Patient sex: M
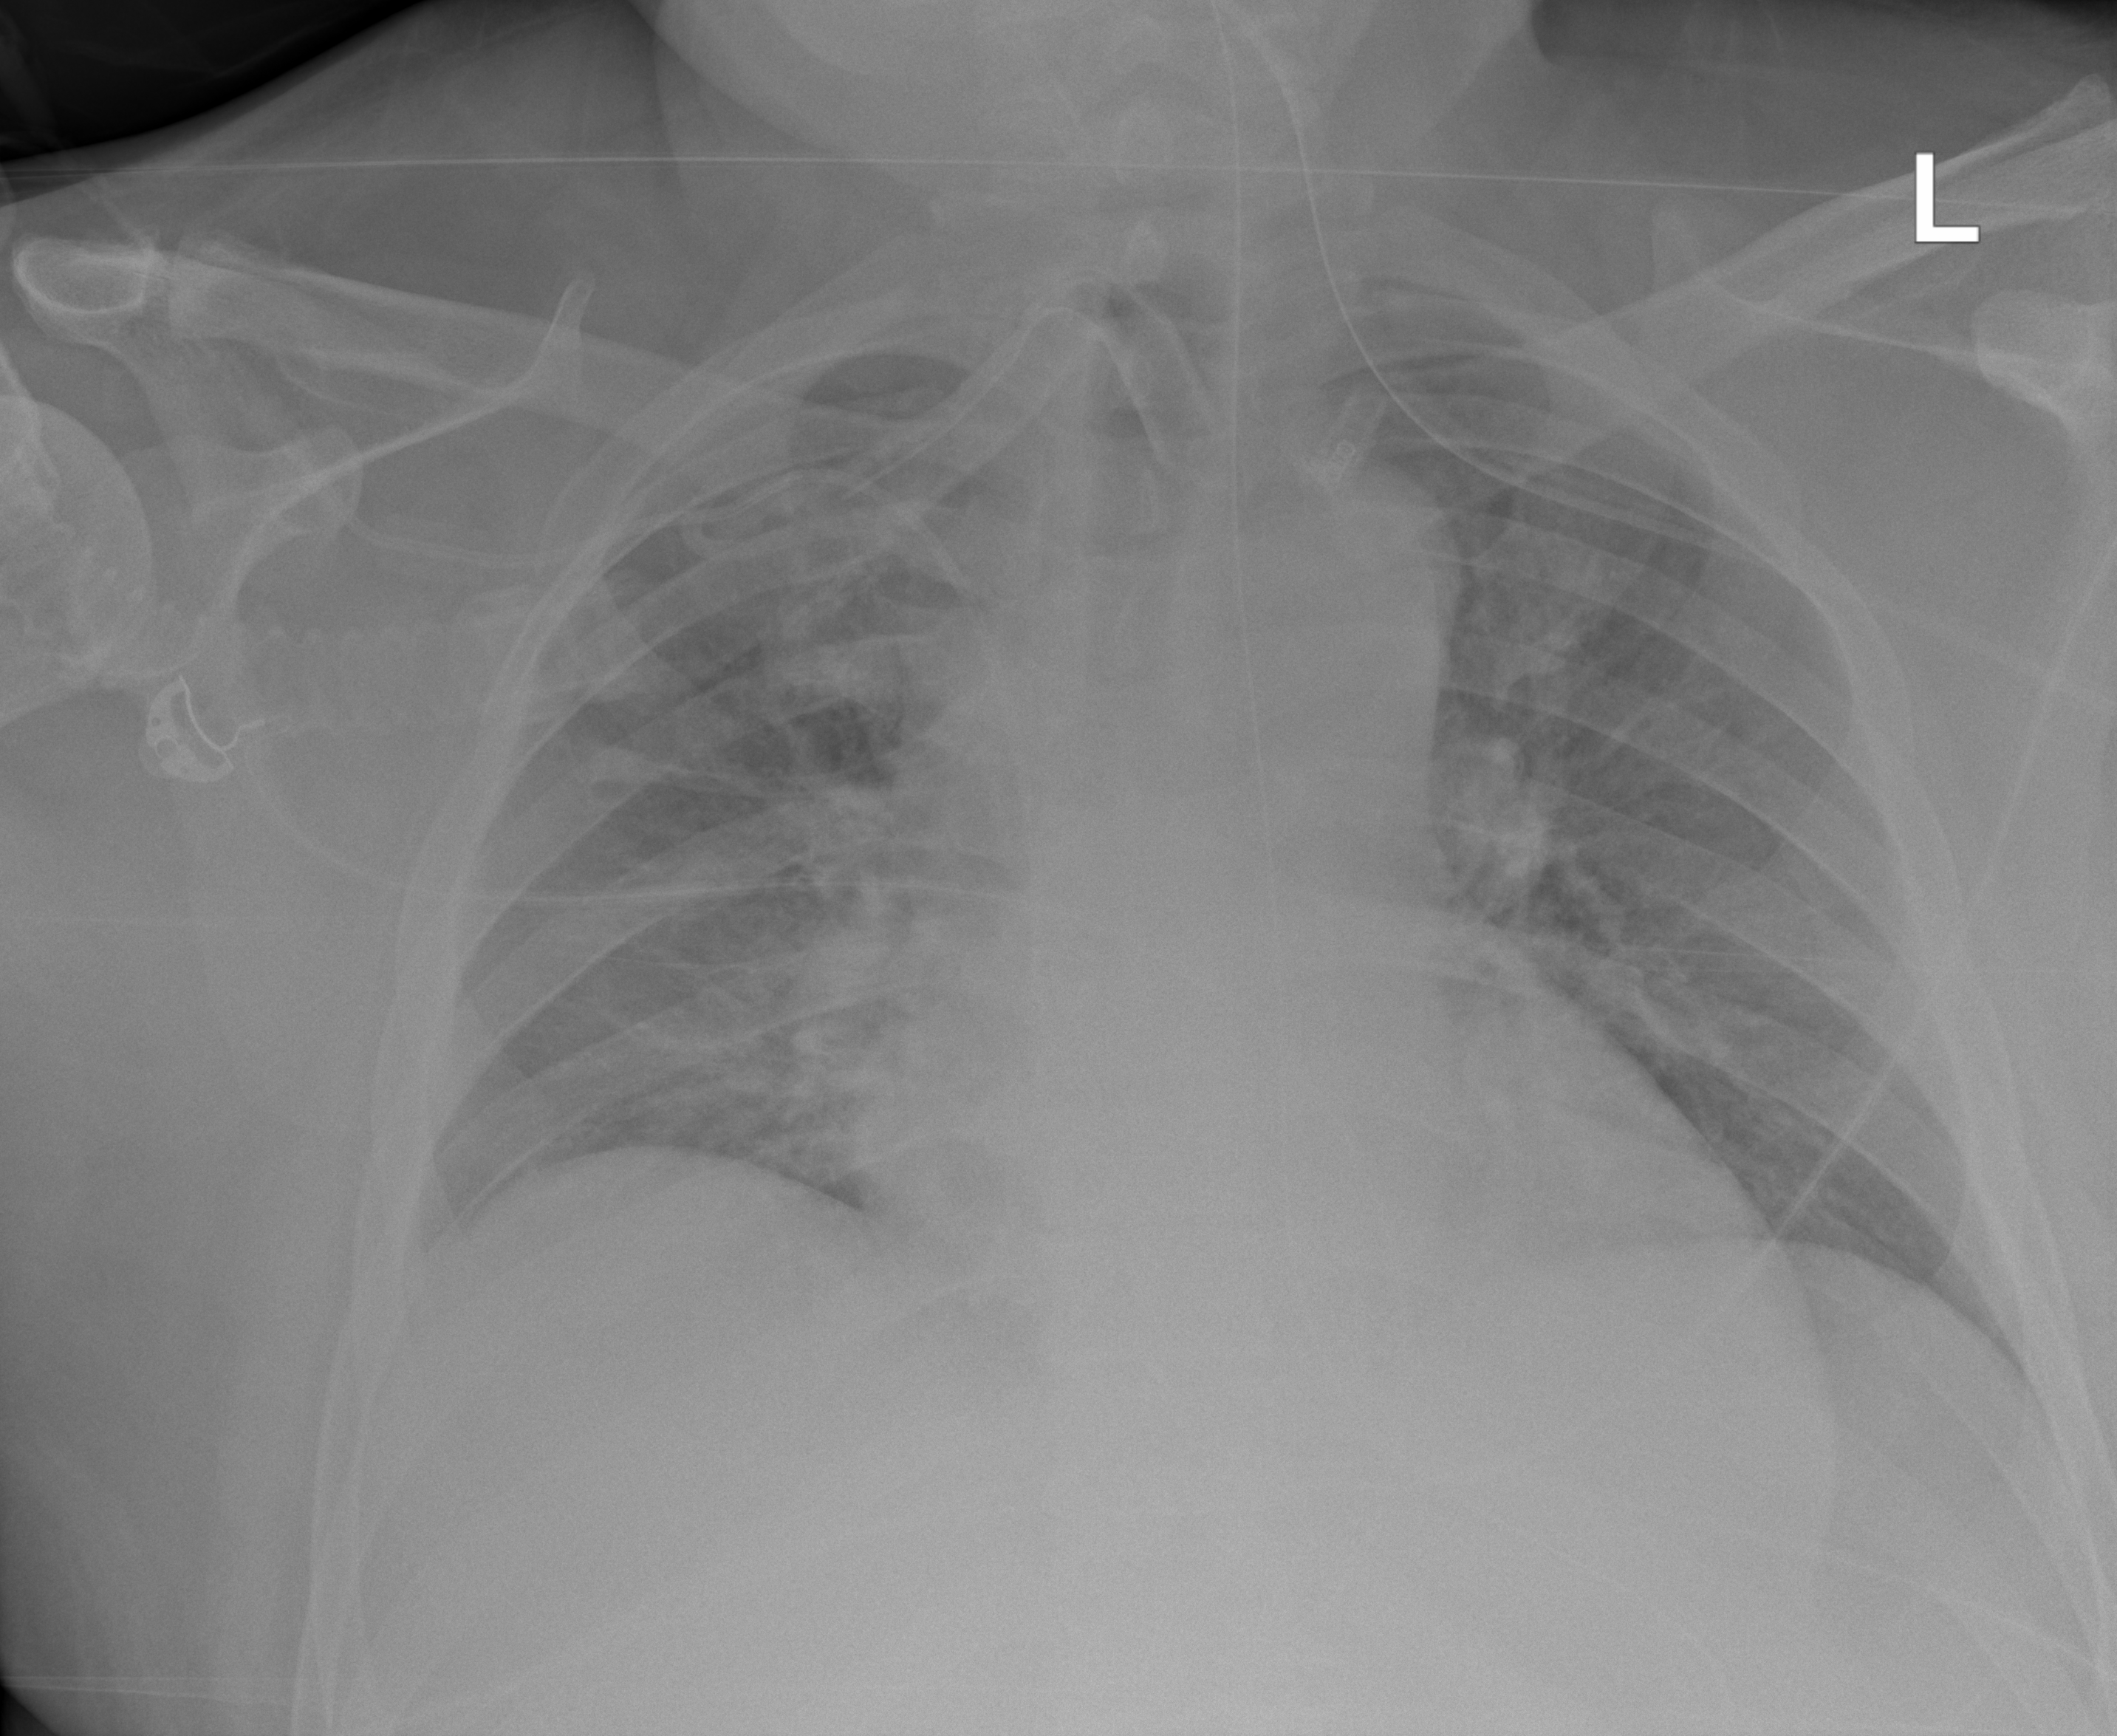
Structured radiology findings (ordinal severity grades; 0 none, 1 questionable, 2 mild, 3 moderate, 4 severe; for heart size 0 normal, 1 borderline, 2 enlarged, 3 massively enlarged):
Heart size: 1
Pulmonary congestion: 1
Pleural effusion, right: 0
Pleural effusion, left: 0
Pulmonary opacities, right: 2
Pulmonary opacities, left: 0
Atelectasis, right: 2
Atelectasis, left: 2